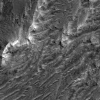
Atmospheric dust classification: not_dusty